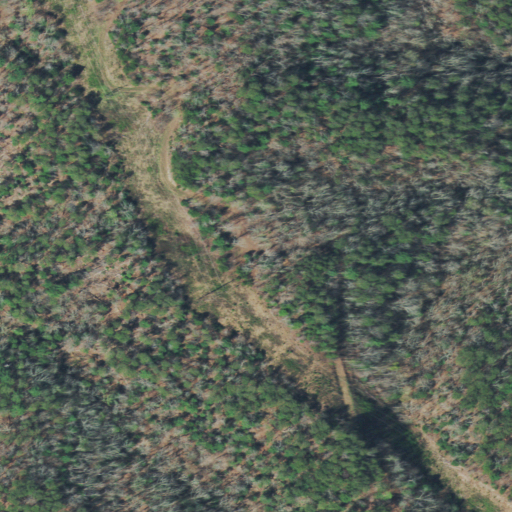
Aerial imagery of ridge(s) in Tennessee named Indian Flat Ridge containing mixed forest, evergreen forest, open development, and deciduous forest